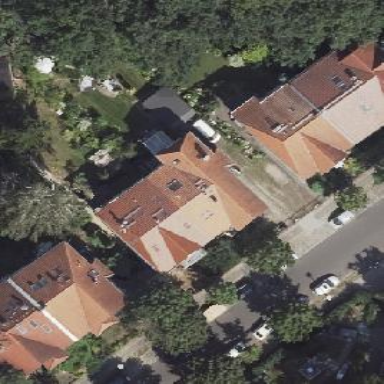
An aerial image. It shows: Hipped roof house.